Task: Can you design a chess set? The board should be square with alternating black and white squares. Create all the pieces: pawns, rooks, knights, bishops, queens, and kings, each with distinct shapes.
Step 2371:
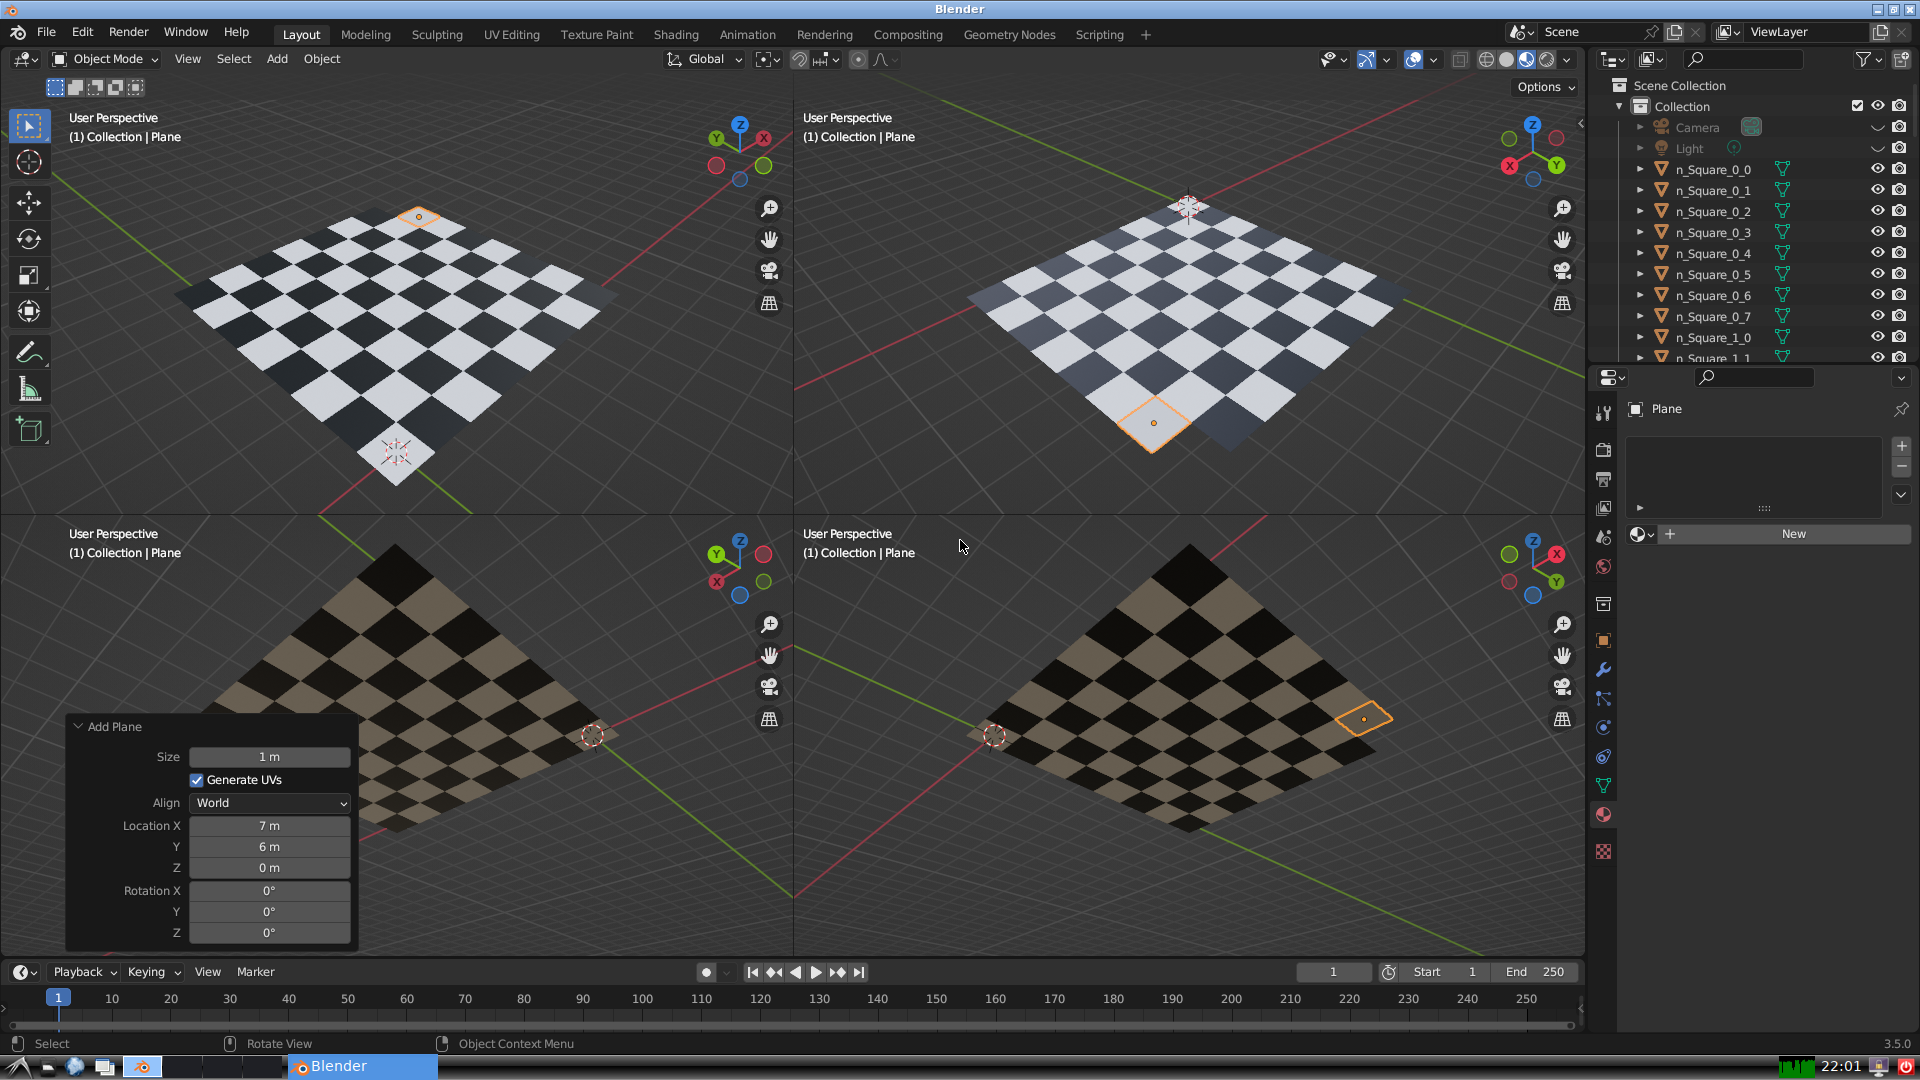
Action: {"key_press": ['Ctrl, Home']}